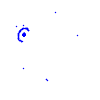
Particle: proton